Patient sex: F
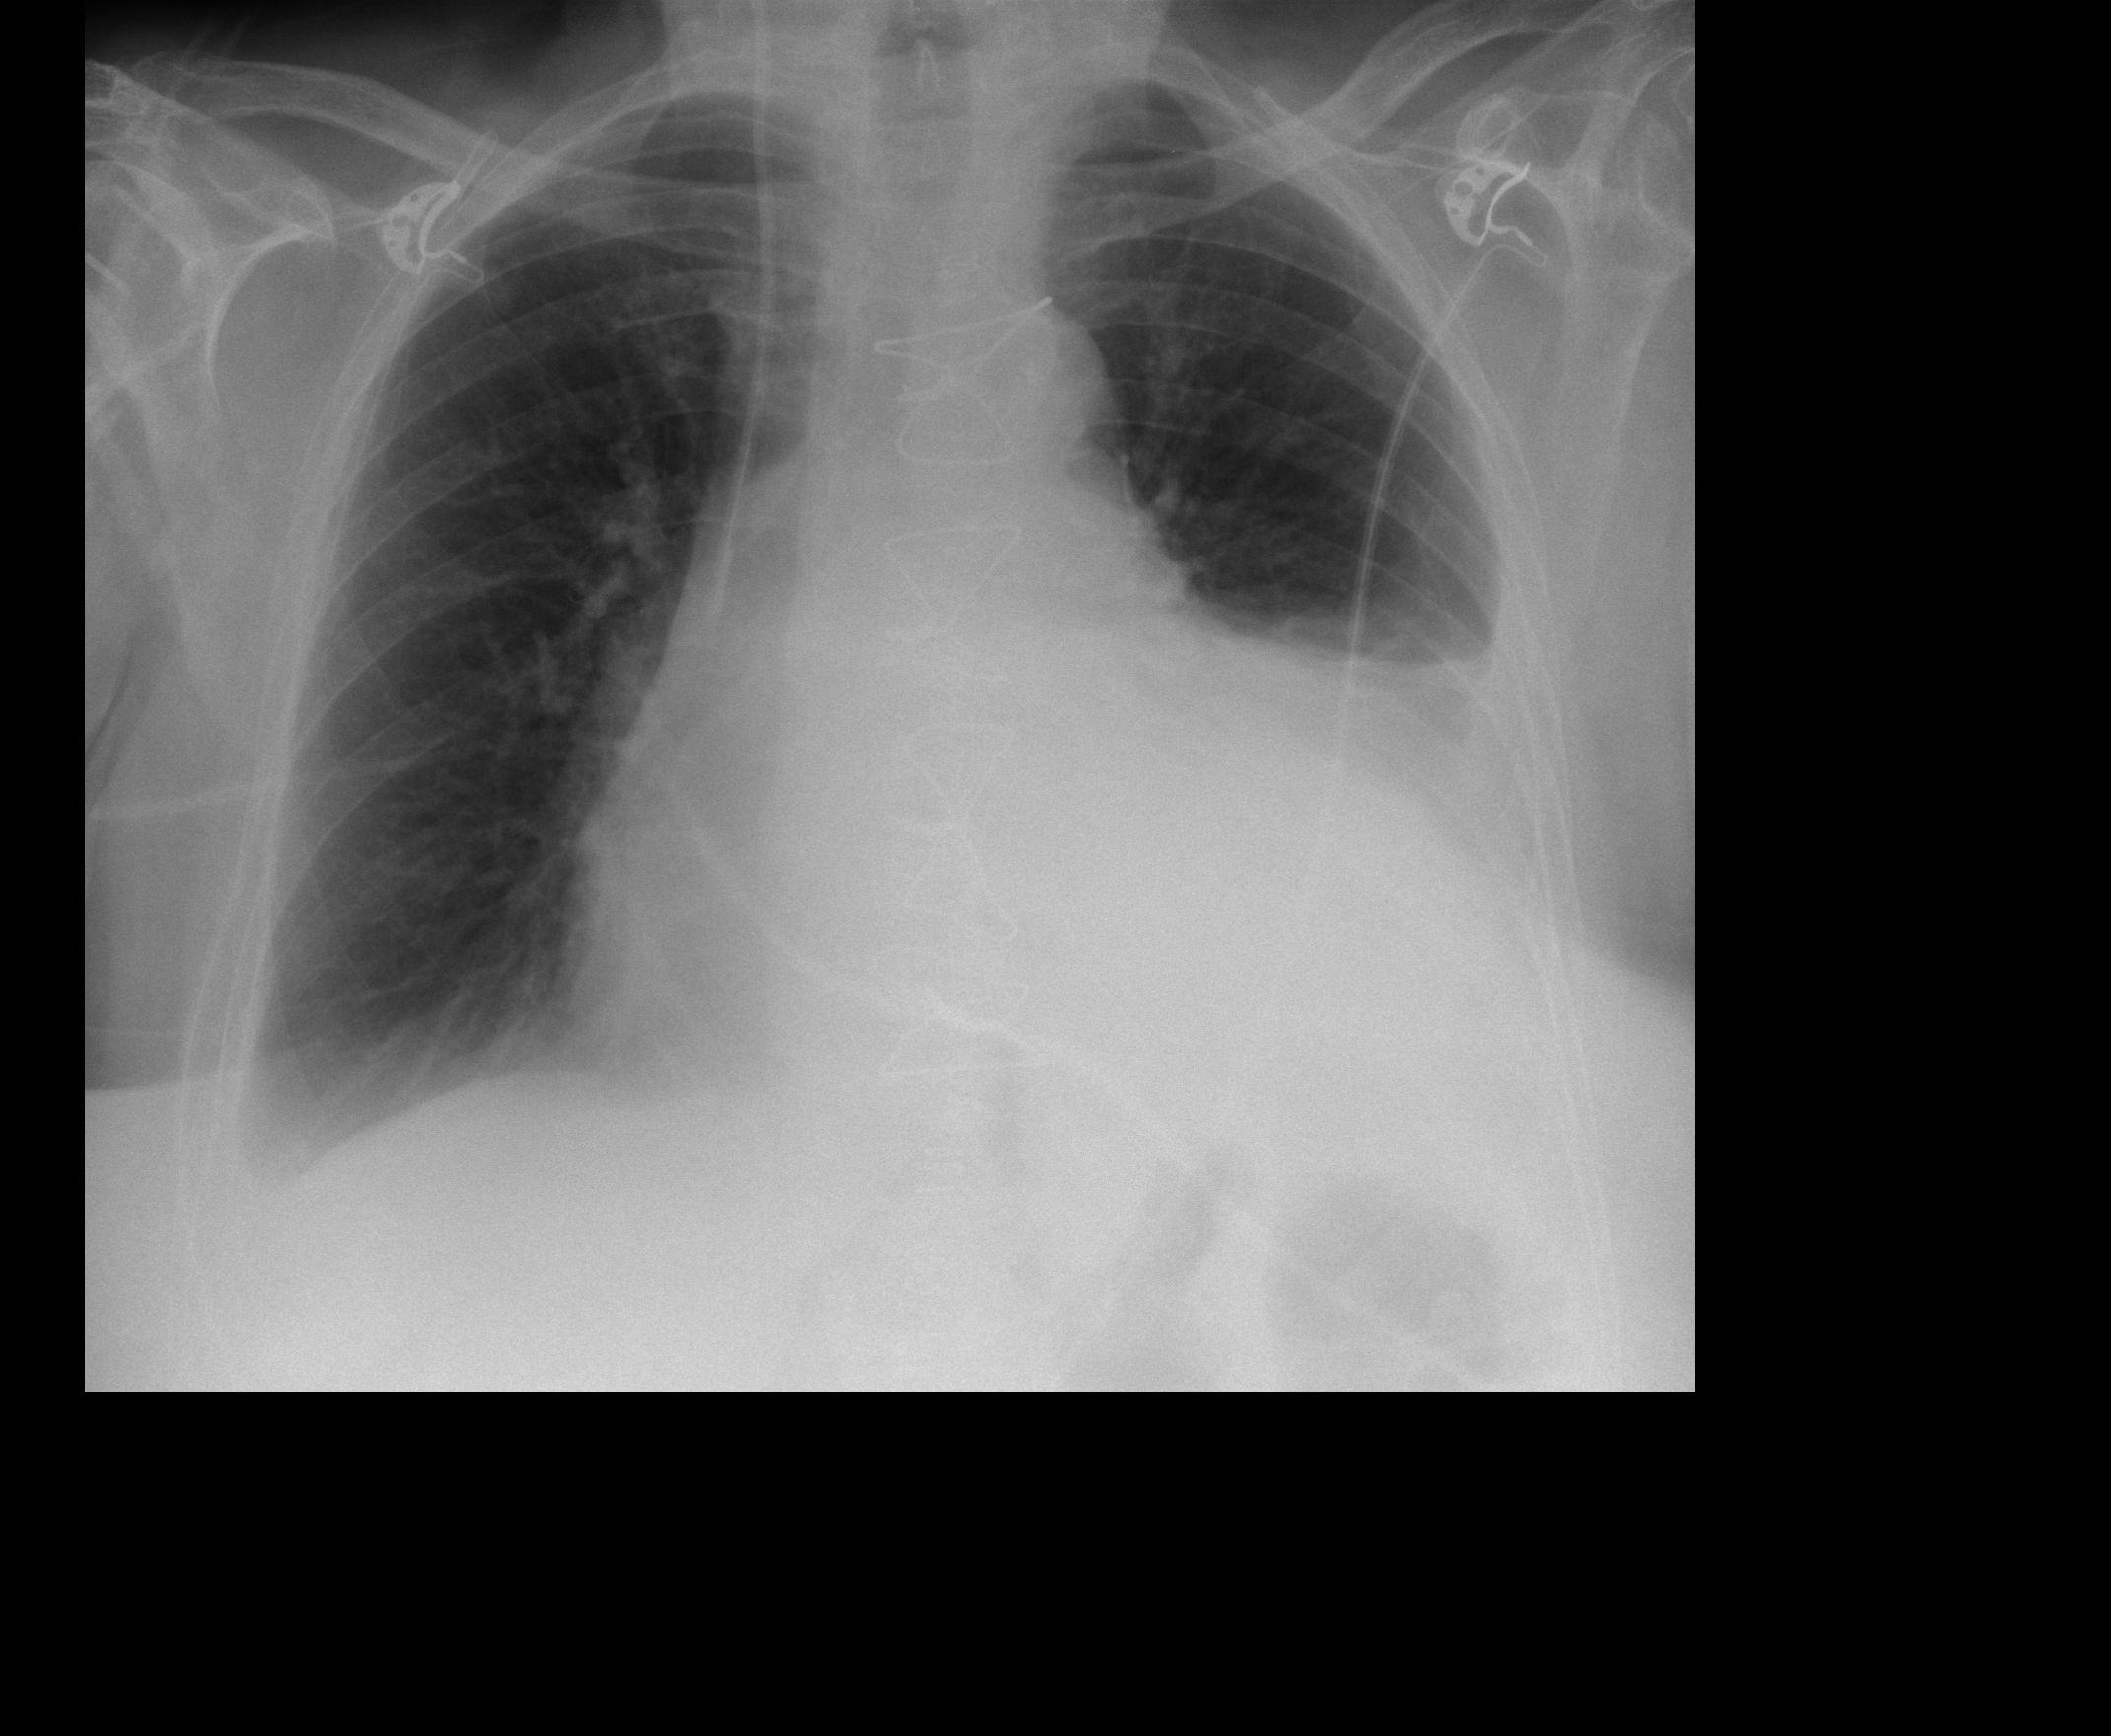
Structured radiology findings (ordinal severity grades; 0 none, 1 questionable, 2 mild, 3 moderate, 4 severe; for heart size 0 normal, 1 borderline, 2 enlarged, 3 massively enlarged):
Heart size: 3
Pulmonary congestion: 0
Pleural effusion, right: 0
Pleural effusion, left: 3
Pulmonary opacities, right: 0
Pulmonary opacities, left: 0
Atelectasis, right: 2
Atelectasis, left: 2